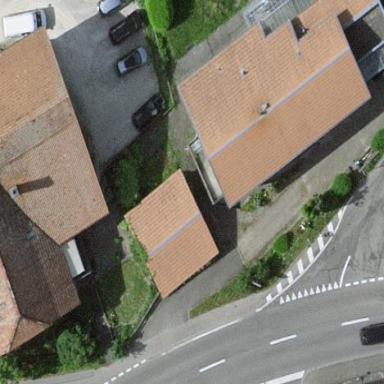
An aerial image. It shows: Garage building.